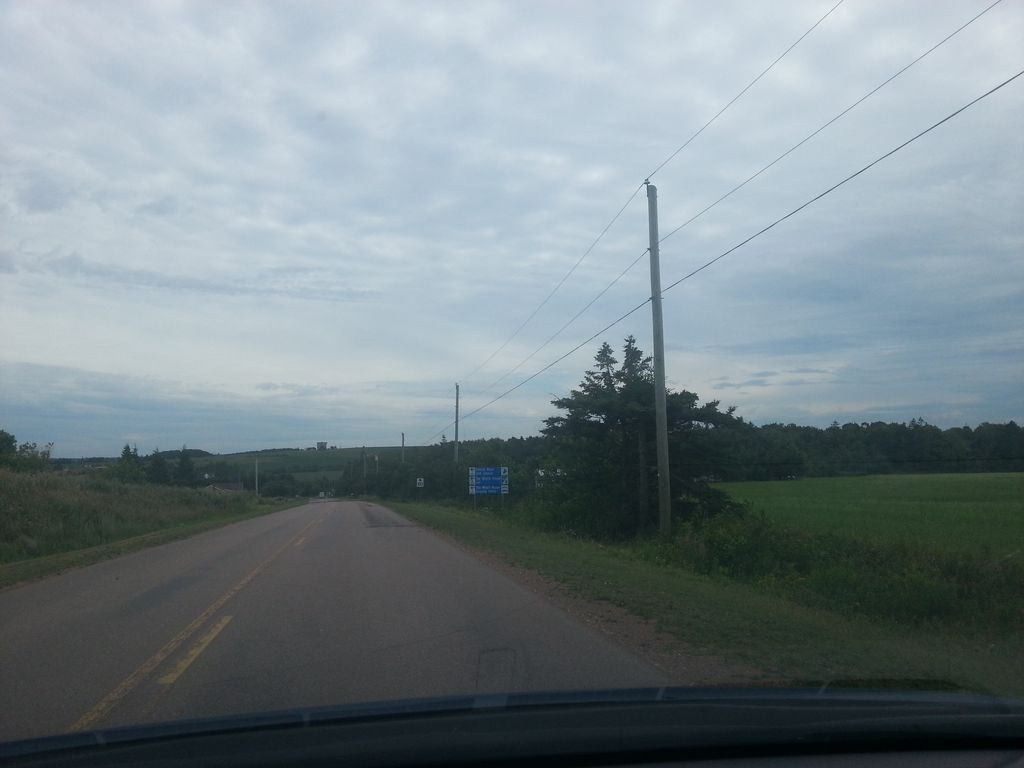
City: charlottetown